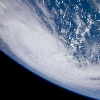
Label: cloud